Field crop: maize
Growth stage: 2
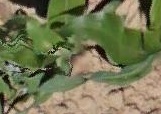
Species: maize